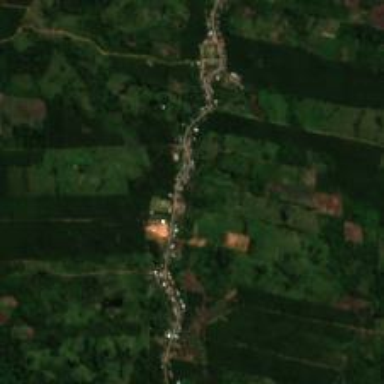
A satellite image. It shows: Village.